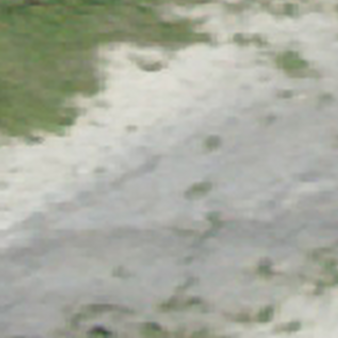
Label: other